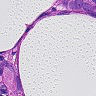
Metastatic tissue present: yes